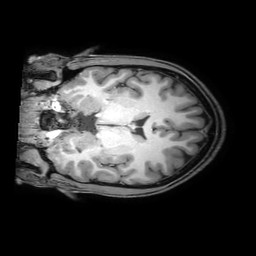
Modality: T1w
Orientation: coronal
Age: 18
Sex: male
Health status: healthy
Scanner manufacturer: philips
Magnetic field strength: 3 T
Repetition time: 0.0079 s
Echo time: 0.0035 s